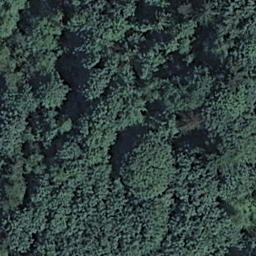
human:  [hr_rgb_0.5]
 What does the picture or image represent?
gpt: forest